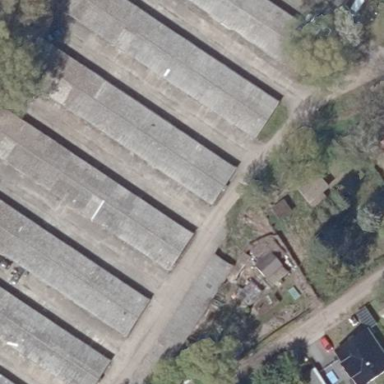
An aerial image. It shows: Group of garages.